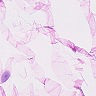
Metastatic tissue present: no